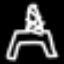
Label: The Eiffel Tower